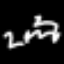
Label: squiggle